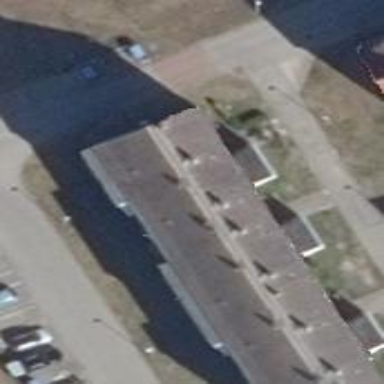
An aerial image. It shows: Terrace building with gabled roof.